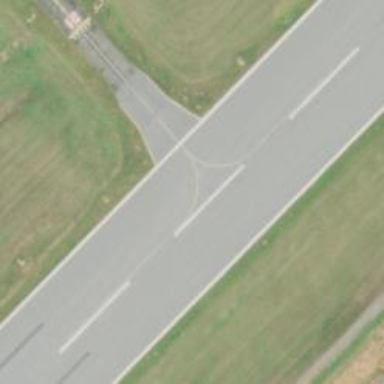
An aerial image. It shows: View of taxiway at the airport.